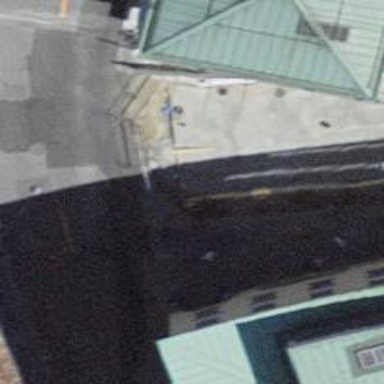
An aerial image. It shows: Bollard.